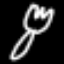
Label: fork